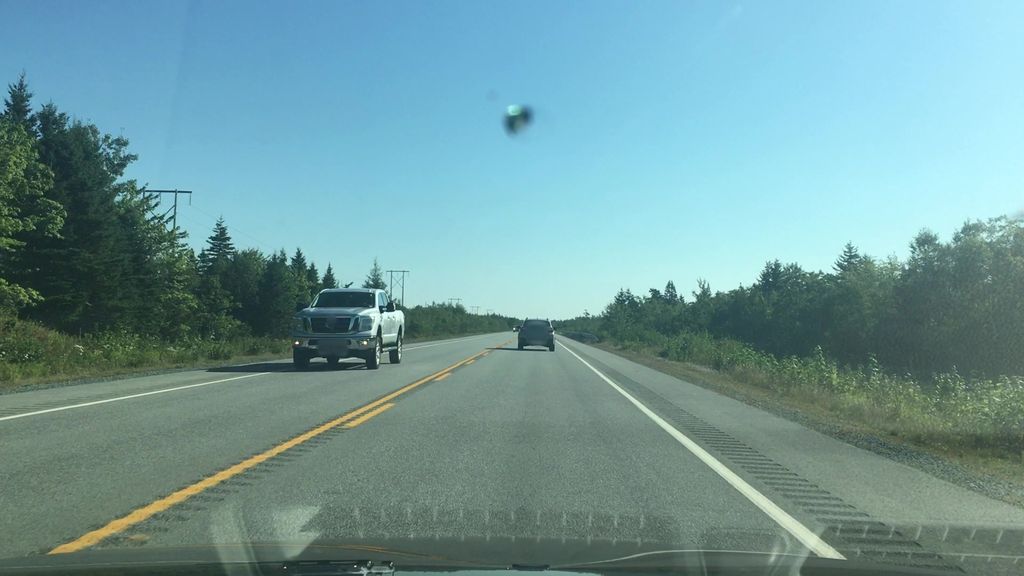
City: halifax